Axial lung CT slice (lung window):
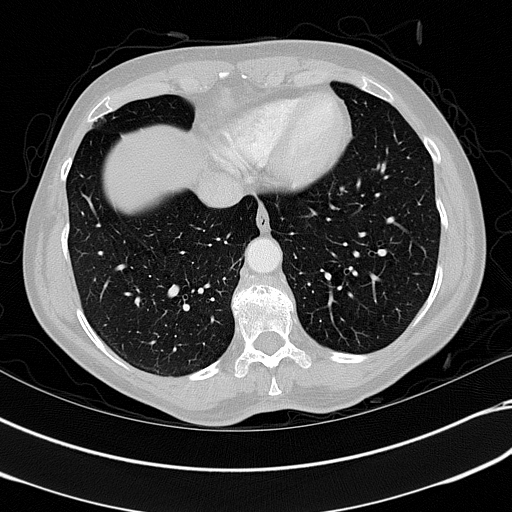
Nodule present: no